Question: I am using <URL> to capture and save pictures which I load in a button as the following XAML.
'''
<Page
x:Class="App1.MainPage"
xmlns="http://schemas.microsoft.com/winfx/2006/xaml/presentation"
xmlns:x="http://schemas.microsoft.com/winfx/2006/xaml"
xmlns:local="using:App1"
xmlns:d="http://schemas.microsoft.com/expression/blend/2008"
xmlns:mc="http://schemas.openxmlformats.org/markup-compatibility/2006"
mc:Ignorable="d">
<Grid Background="{ThemeResource ApplicationPageBackgroundThemeBrush}" VerticalAlignment="Center" HorizontalAlignment="Center">
<StackPanel>
<Button Width="150" Height="150">
<Button.Content>
<Image x:Name="coffejpg" Stretch="Uniform" />
</Button.Content>
</Button>
</StackPanel>
</Grid>
</Page>
'''
The code behind code:
'''
namespace App1
{
/// <summary>
/// An empty page that can be used on its own or navigated to within a Frame.
/// </summary>
public sealed partial class MainPage : Page
{
public MainPage()
{
this.InitializeComponent();
coffejpg.Source = new BitmapImage(new Uri("ms-appx:///Assets/coffe.jpg"));
}
}
}
'''
Here is the result from the loading of the coffee file which I capture with the webcam.

How can I stretch the picture to the buttons border. I've tried with 'VerticalAlignment' and 'HorizontalAlignment' properties of the image. Also tried with Height and Width but they deform the picture.
The property must be Uniform
This is just a test scenario.
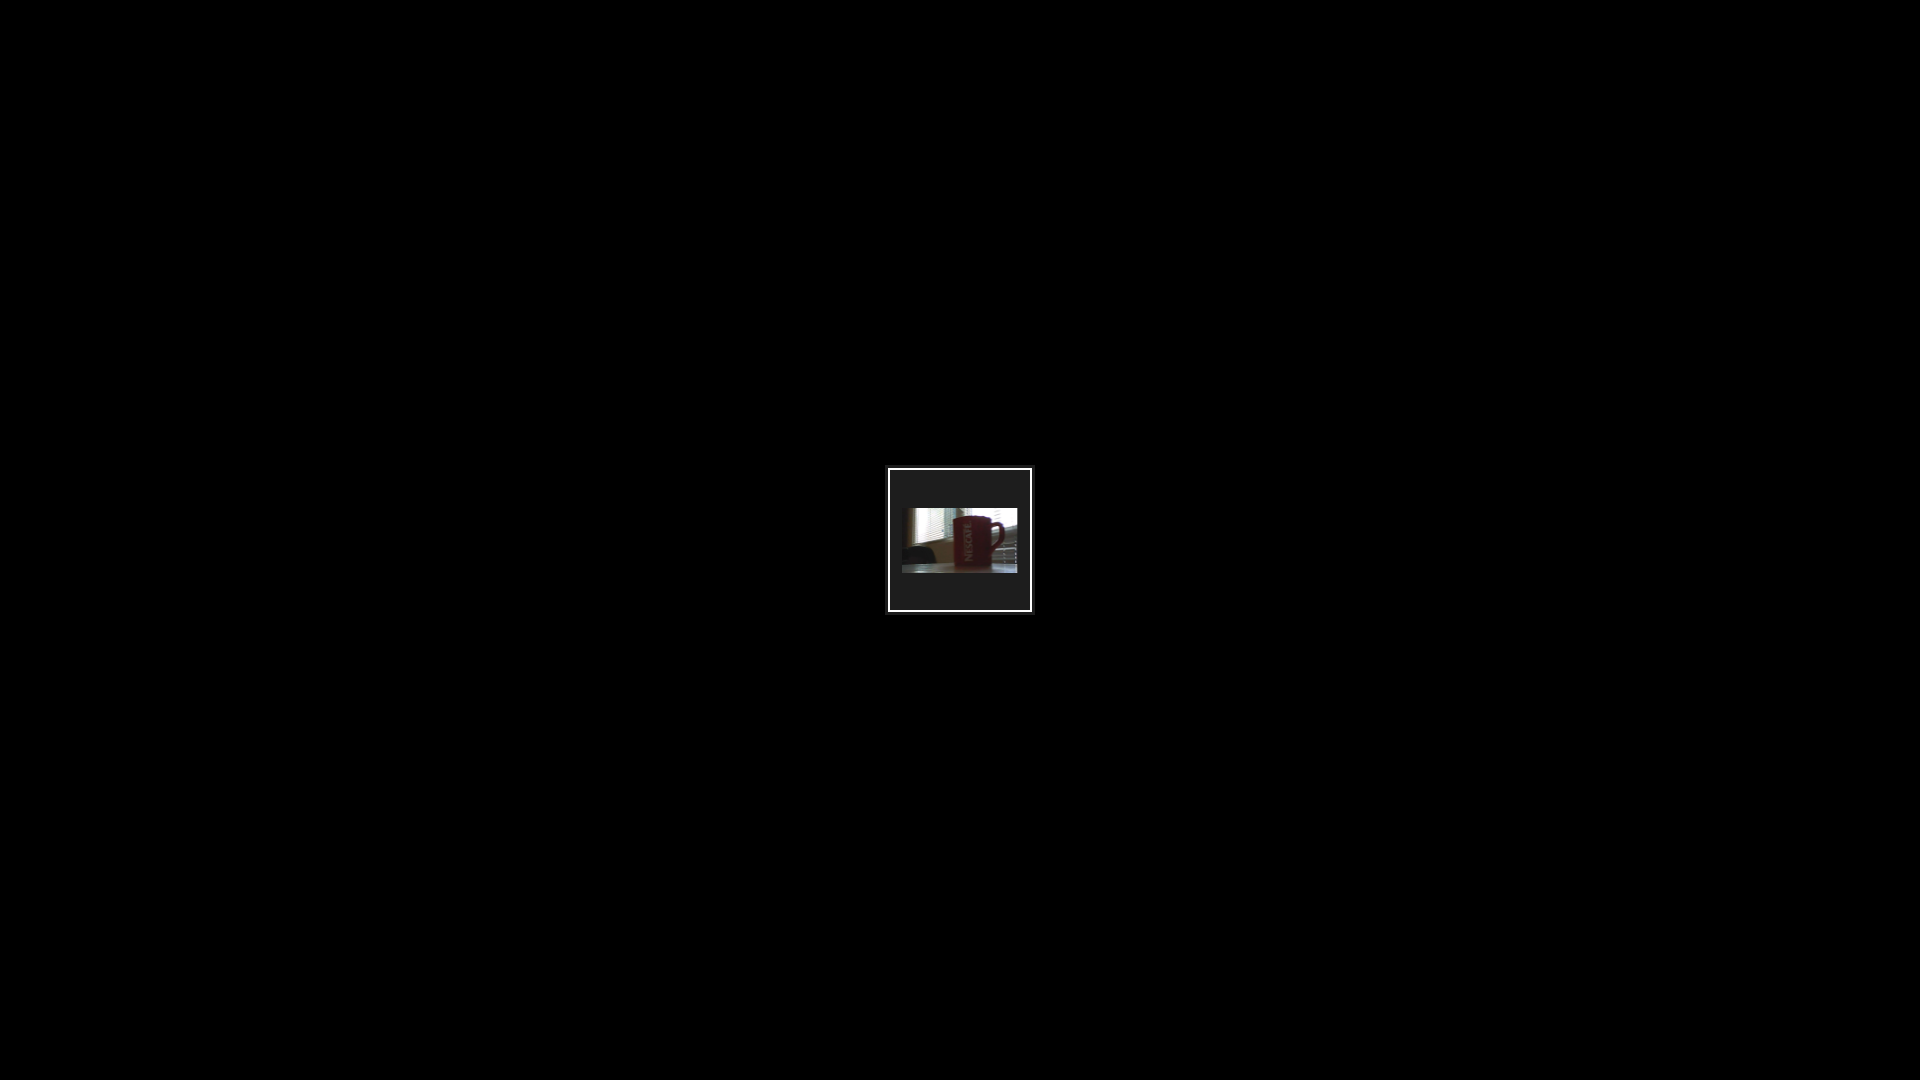
Answer: If you insist on using 'Stretch=Uniform' then you need to understand what it does. It preserves the aspect ratio of the image. Therefore if the original picture is 800x600 the image will keep a 4x3 ratio. You are attempting to put an image in a 1x1 ratio button but the image itself is not a 1x1 ratio. So there will be blank space around the button.
If you don't want to use UniformToFill then the other solution is to change the size of the button.
Try setting only one dimension on the button.
'''
<Button Width="150" Height="Auto">
'''
or
'''
<Button Width="Auto" Height="150">
'''